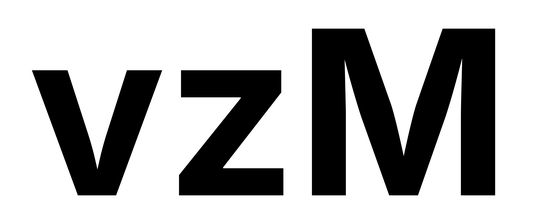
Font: Inter_Bold